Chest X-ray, PA view. Patient: 25 years old, sex F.
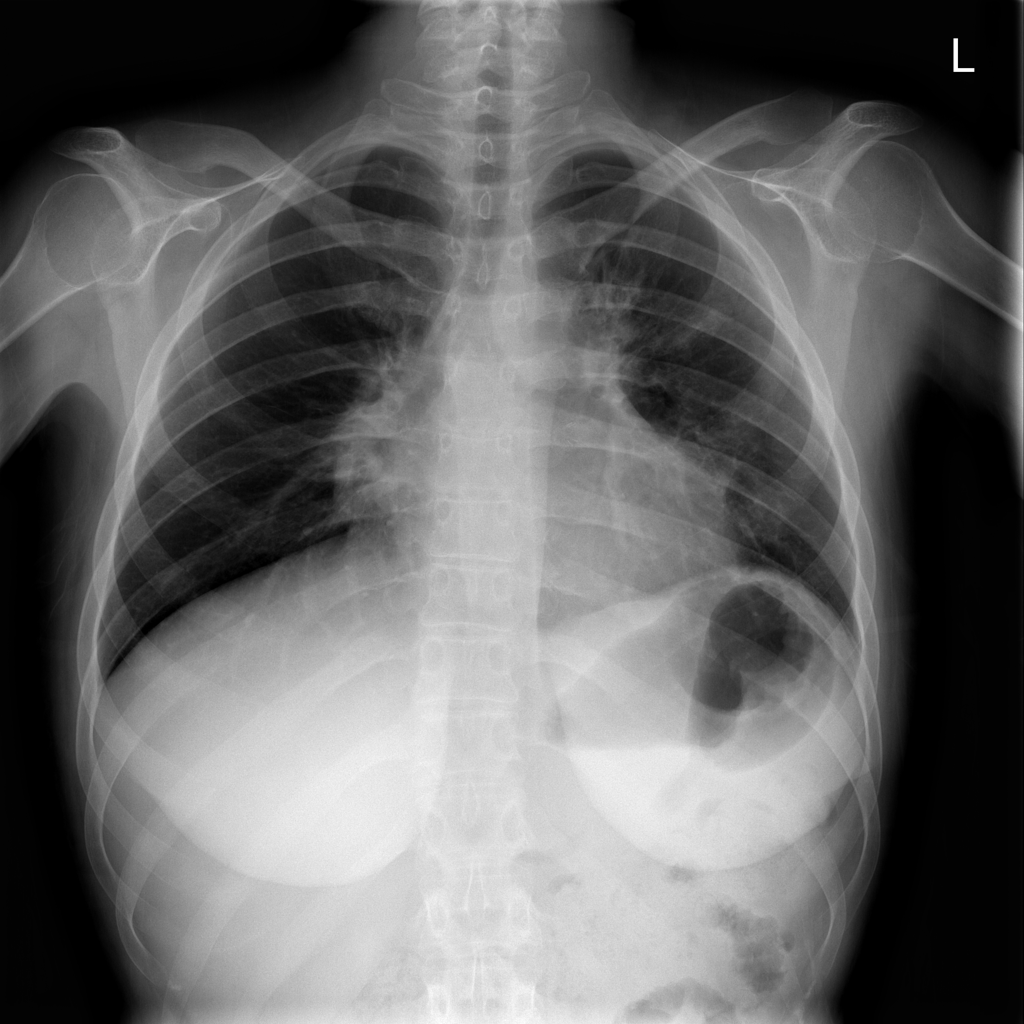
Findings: Effusion